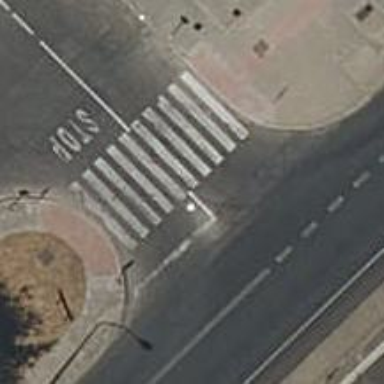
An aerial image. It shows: Stop road.